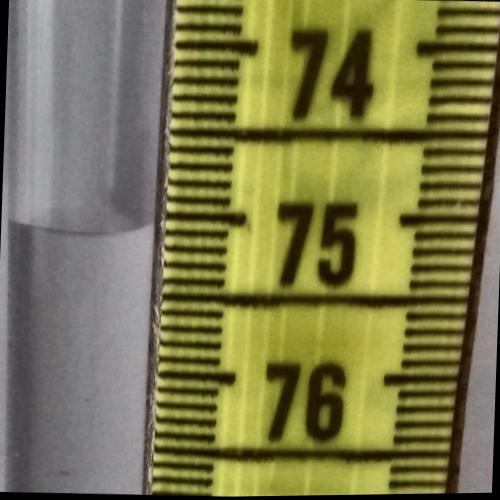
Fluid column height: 75.1 cm